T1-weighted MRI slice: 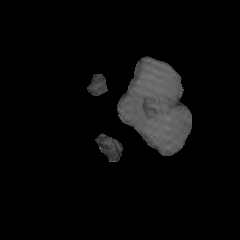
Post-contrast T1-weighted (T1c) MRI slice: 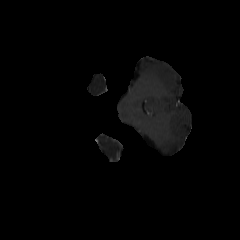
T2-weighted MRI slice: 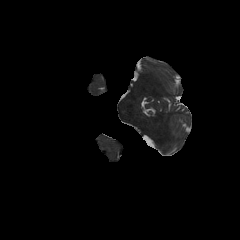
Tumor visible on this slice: no